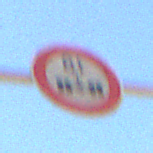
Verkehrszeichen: TatsaechlicheAchslast
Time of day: MorningAfternoon
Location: Outdoor (Nature)
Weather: Clear
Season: NotSpecified
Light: Natural